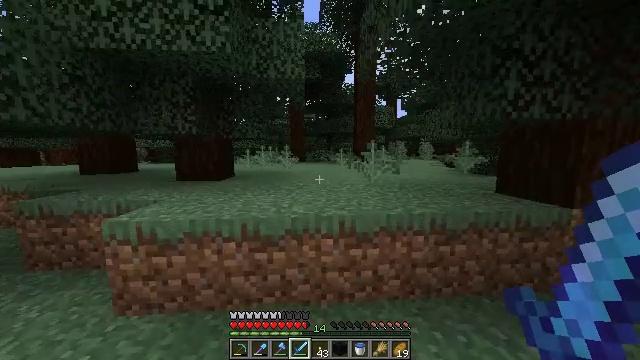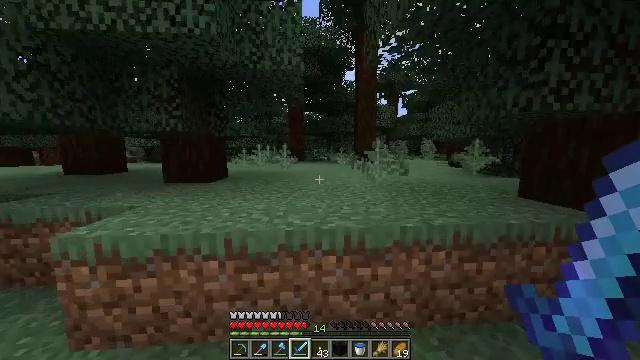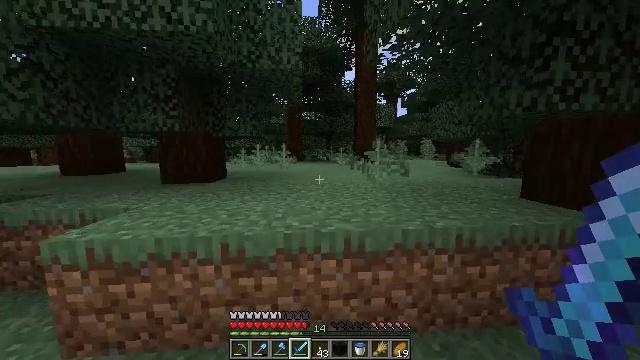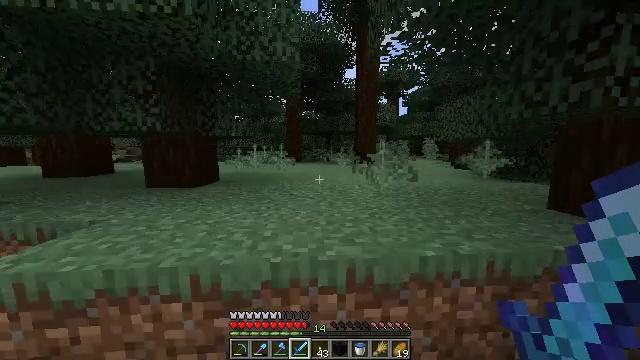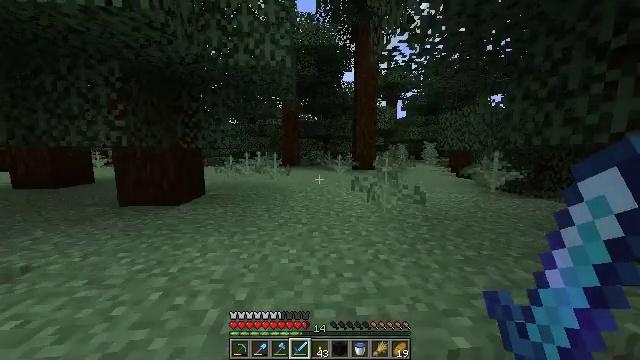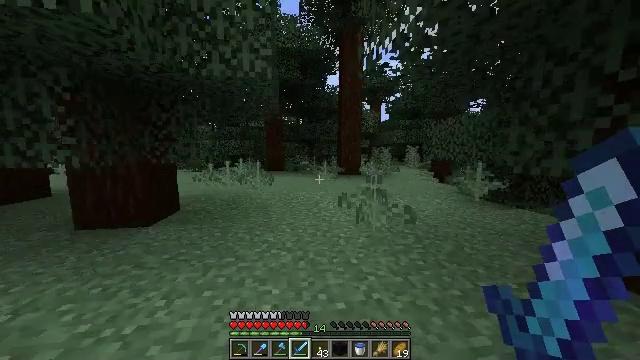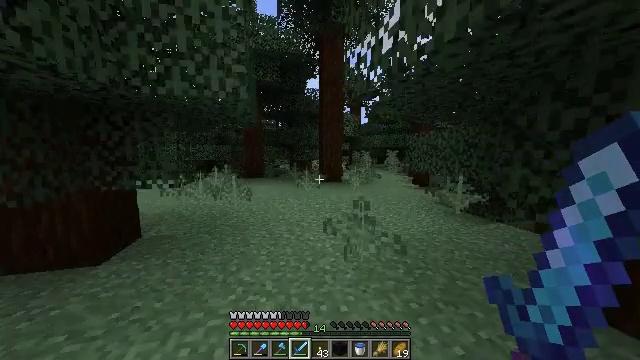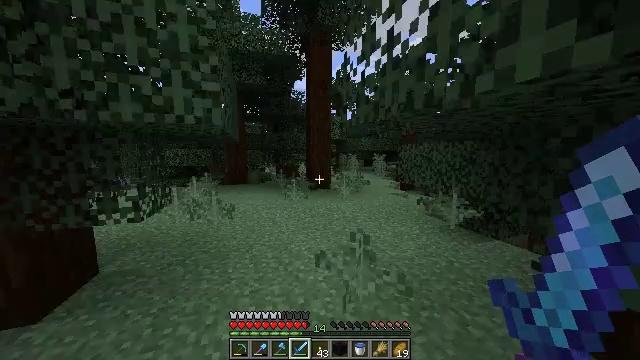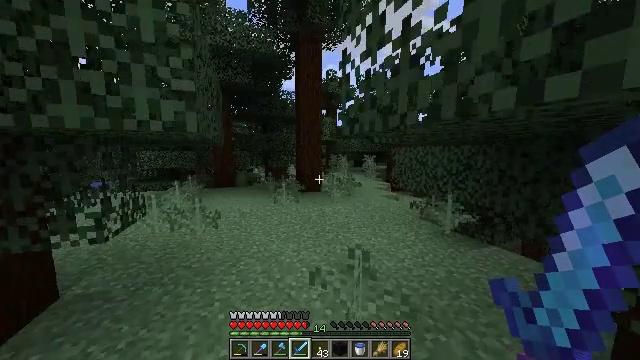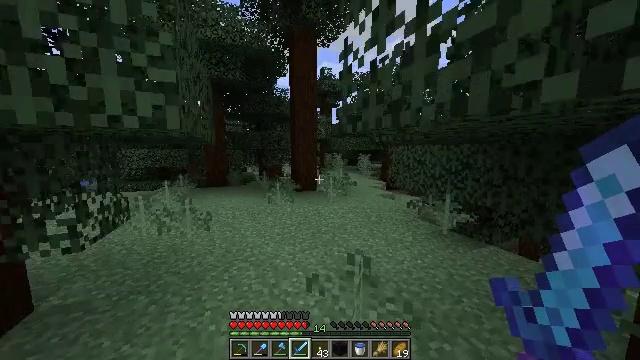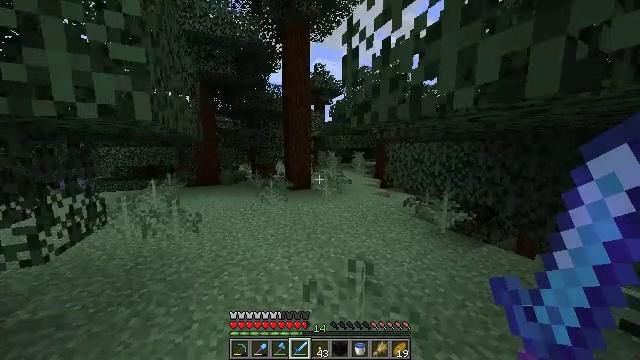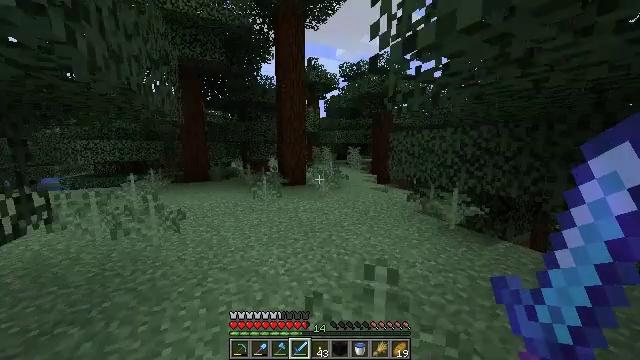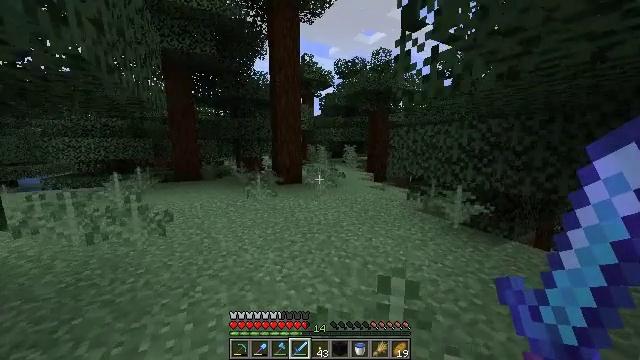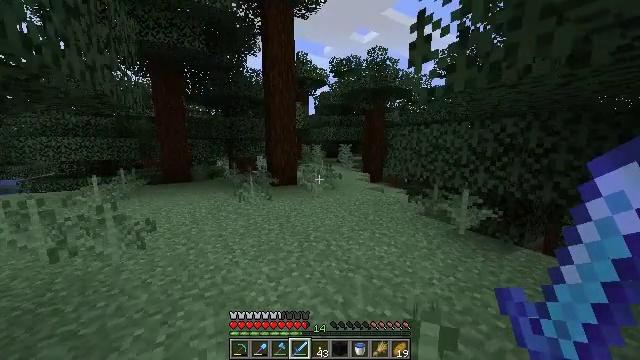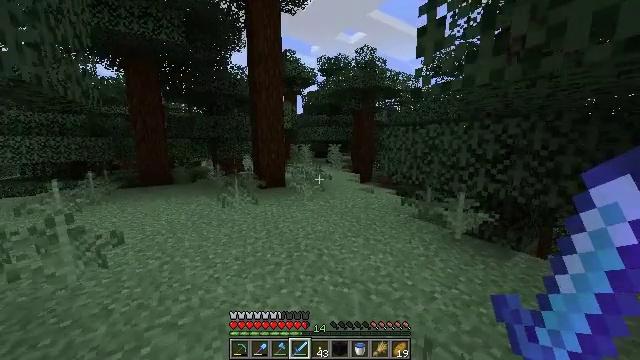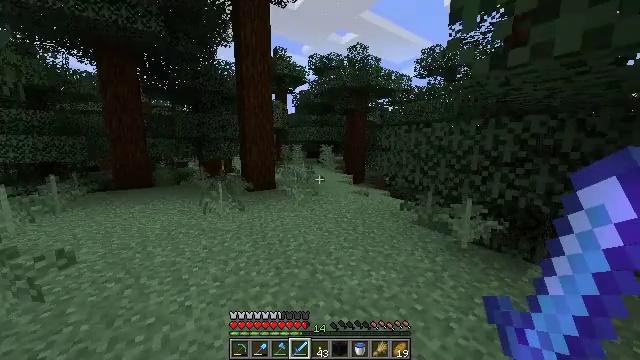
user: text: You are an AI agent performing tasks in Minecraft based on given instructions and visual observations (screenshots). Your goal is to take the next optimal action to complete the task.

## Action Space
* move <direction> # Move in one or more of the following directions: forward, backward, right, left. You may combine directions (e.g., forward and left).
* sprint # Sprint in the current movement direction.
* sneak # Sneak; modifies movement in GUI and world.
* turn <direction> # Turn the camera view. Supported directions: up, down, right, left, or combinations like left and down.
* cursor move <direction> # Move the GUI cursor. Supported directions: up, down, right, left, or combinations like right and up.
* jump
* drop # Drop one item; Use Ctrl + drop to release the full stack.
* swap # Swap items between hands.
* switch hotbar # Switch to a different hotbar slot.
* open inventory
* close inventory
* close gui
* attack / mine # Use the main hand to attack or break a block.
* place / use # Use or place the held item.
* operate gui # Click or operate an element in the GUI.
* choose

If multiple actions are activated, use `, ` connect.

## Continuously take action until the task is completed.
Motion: motion action
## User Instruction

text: Mine the sweet berry bush.
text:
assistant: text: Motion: move forward, sprint
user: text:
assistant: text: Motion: move forward, sprint
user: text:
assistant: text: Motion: move forward, sprint
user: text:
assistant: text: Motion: move forward, sprint, jump
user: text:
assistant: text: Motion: move forward, sprint, turn right, jump
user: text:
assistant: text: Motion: move forward, sprint, turn right, jump
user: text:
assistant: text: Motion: move forward, sprint, turn right, jump
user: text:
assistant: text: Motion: move forward, sprint, turn right, jump
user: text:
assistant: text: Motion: move forward, sprint, turn right
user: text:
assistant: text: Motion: move forward, sprint, turn right
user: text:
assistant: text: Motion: move forward, sprint, turn right
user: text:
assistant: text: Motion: move forward, sprint, turn right
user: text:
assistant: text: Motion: move forward, sprint, turn right
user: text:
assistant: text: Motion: move forward, sprint, turn right
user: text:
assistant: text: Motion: move forward, sprint, turn right
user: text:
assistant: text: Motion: move forward, sprint
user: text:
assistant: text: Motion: move forward, sprint
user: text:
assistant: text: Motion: move forward, sprint, jump
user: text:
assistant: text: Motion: move forward, sprint, jump
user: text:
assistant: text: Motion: move forward, sprint, jump
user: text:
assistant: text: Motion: move forward, sprint, turn right, jump
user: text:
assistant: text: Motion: move forward, sprint, turn right and down, jump
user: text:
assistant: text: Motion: move forward, sprint, turn right and down, jump
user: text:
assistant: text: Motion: move forward, sprint, turn right and down
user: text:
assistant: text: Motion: move forward, sprint, turn right and down
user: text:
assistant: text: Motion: move forward, sprint
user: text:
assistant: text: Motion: move forward, sprint
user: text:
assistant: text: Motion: move forward, sprint
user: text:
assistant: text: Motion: move forward, sprint
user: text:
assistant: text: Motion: move forward, sprint